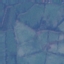
Land use / land cover class: Pasture